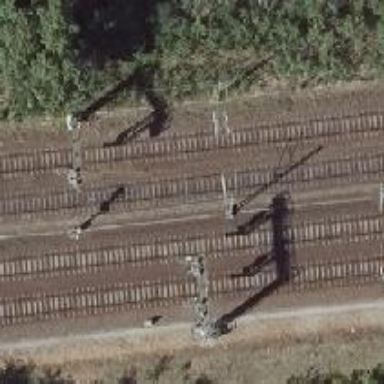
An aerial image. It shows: Railway signal.